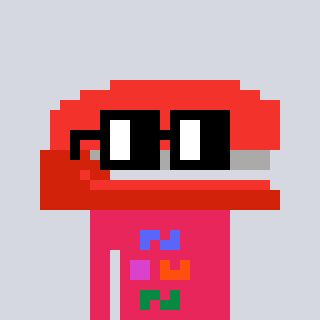
a pixel art character with square black glasses, a stapler-shaped head and a redpinkish-colored body on a cool background